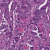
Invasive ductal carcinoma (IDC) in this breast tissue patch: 1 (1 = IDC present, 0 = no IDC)